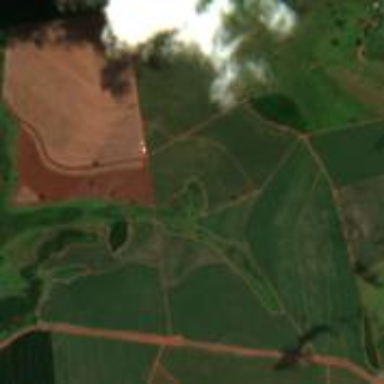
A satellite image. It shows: Farmland with sugarcane crops that produce sugar cane.